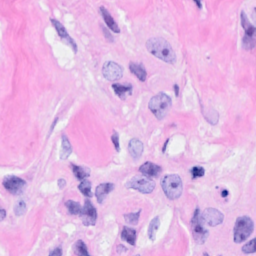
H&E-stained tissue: Breast